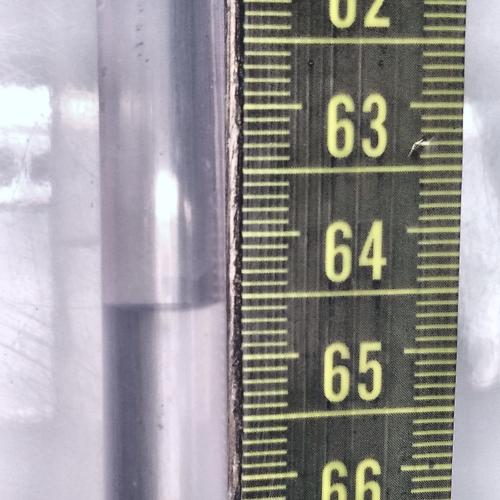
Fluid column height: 64.6 cm